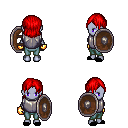
a pixel art fantasy rpg character, female body template, dark elf, purple skin, steel chest armor, teal pants, red long bangs hairstyle, gold gloves, black slippers, shield, four views (front, back, left, right), 2x2 character sprite sheet, small pixel art, hard edges, no anti-aliasing